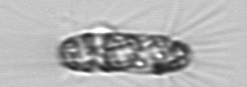
Label: Corethron_hystrix